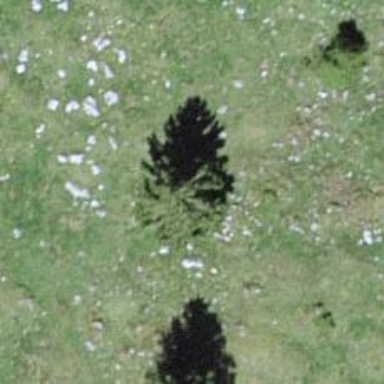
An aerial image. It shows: Needle-leaved tree in natural setting.